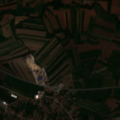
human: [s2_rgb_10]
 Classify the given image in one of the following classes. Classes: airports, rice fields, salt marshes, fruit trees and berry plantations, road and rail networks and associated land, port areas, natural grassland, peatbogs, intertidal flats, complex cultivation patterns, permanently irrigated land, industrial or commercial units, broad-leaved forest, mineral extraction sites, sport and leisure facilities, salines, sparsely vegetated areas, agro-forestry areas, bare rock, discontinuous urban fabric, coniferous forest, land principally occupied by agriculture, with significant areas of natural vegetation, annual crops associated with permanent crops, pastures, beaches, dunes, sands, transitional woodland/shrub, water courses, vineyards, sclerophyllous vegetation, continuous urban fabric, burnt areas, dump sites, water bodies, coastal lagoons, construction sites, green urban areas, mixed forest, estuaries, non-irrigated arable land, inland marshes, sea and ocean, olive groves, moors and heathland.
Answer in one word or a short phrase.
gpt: discontinuous urban fabric, non-irrigated arable land, complex cultivation patterns, land principally occupied by agriculture, with significant areas of natural vegetation